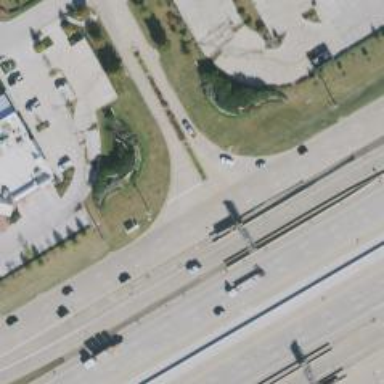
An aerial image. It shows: Toll gantry on the road.